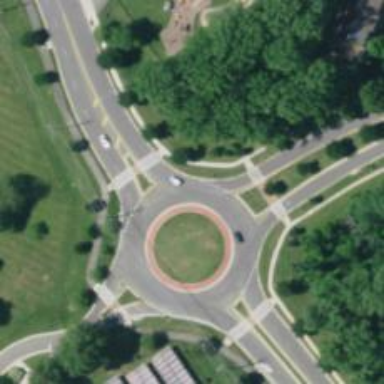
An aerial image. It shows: Secondary road with asphalt surface leading to roundabout.